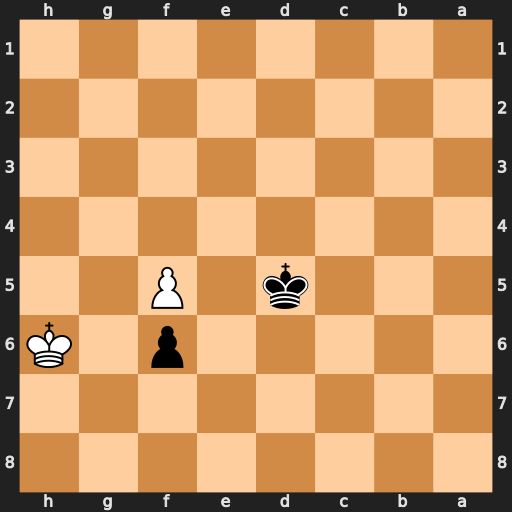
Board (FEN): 8/8/5p1K/3k1P2/8/8/8/8
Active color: b
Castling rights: -
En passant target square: -
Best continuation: Ke4 Kg6 Ke5